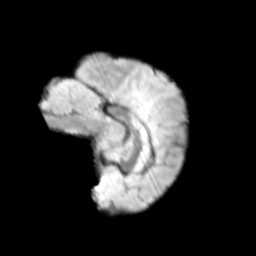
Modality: T2w
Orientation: sagittal
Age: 10
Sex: male
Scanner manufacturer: siemens
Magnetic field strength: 3 T
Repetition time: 3.8 s
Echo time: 0.07 s